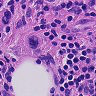
Metastatic tissue present: yes